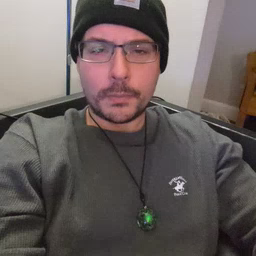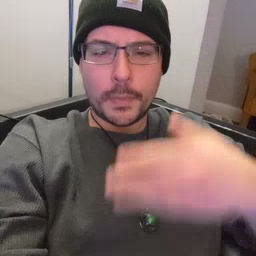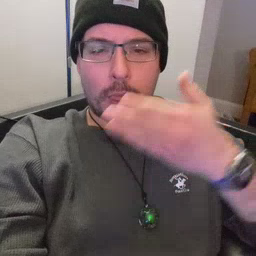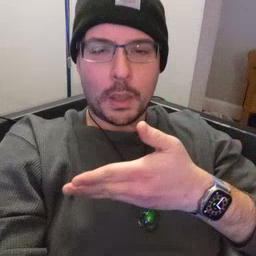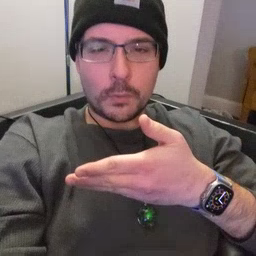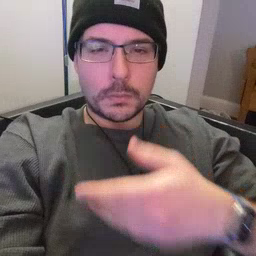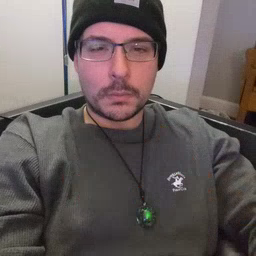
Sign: there